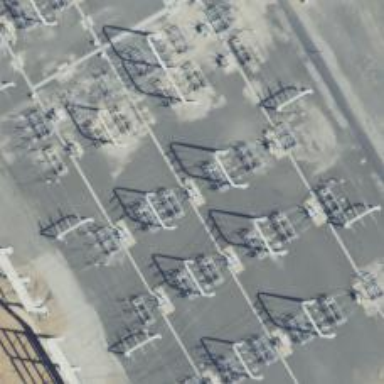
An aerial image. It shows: Switch for power supply.